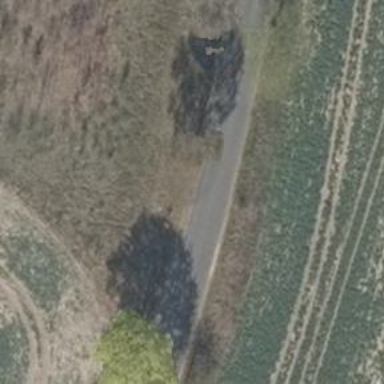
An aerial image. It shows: Unclassified road with asphalt surface.